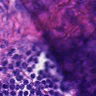
Metastatic tissue present: yes